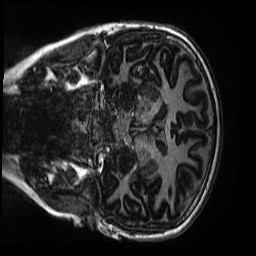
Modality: MP2RAGE
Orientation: coronal
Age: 12
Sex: female
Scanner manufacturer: siemens
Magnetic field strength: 3 T
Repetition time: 4 s
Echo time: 0.00303 s